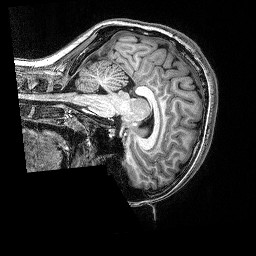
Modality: T1w
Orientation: sagittal